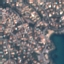
Land use / land cover class: Residential